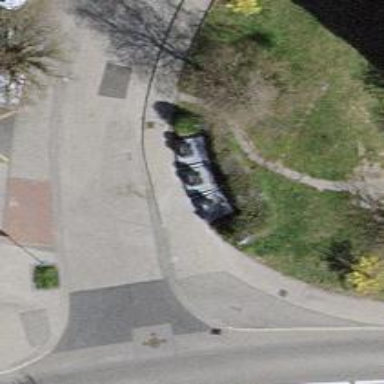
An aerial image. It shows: Recycling container for recycling.